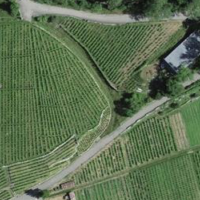
EUNIS habitat code: 40
Species observed at this site:
Hippocrepis emerus